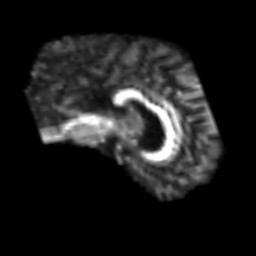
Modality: FA
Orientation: sagittal
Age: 72
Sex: male
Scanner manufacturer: siemens
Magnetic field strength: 3 T
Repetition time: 3.2 s
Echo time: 0.081 s